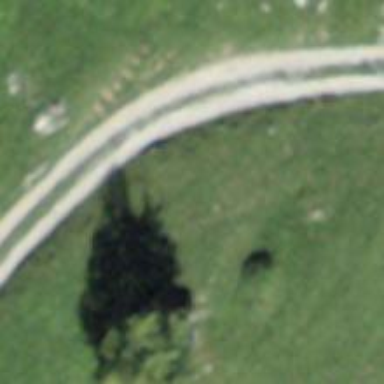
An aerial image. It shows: Track road with grade3 tracktype.